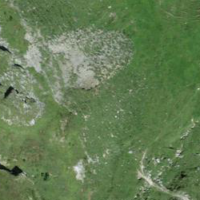
EUNIS habitat code: 24
Species observed at this site:
Callophrys rubi